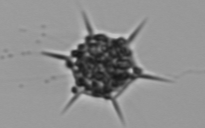
Label: Dictyocha